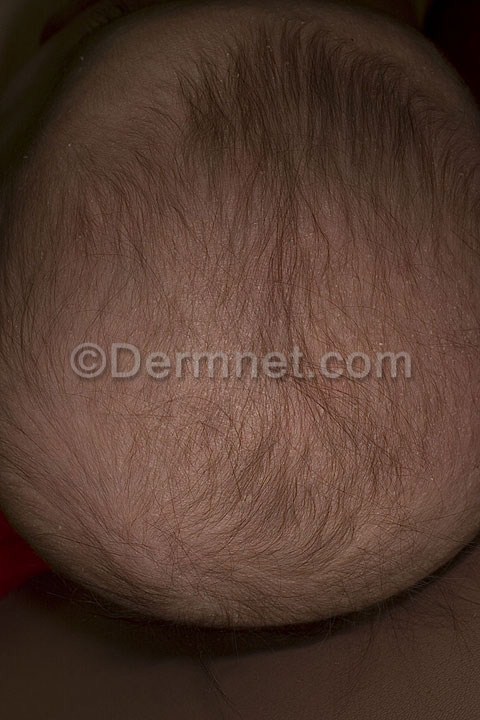
Disease: Atopic Dermatitis Photos